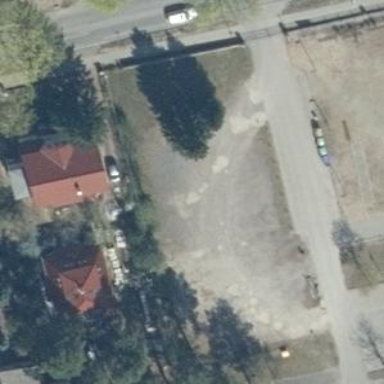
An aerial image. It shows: Parking area with surface.